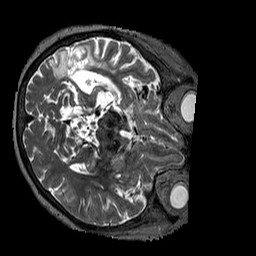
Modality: T2w
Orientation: axial
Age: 69
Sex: female
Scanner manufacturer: siemens
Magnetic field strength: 3 T
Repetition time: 3.2 s
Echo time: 0.567 s